Question: I have this interface to create. I have a problem with the JScrollPane:

I declared a JPanel with a Gridlayout(8,1,0,2), I want 8 rows appear in this panel.
A row is a JPanel to, I set the size to make the 8 row panels appear in the big panel.
If the number of rows pass 8, I get two columns ...
I added a JScrollPane but it doesn't appear.
Testing button at the place of button, the scrollpane appear but returning to panel it disappear..
How can I do ??
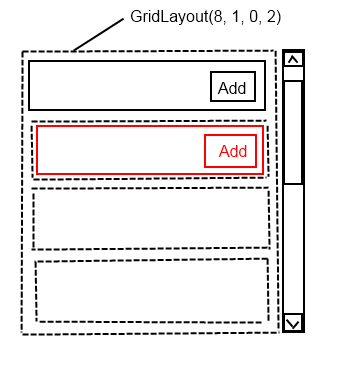
Answer: I found a solution:
'''
package d06.m03;
import java.awt.BorderLayout;
import java.awt.Component;
import java.awt.EventQueue;
import javax.swing.JFrame;
import javax.swing.JPanel;
import javax.swing.border.EmptyBorder;
import javax.swing.JButton;
import java.awt.event.ActionListener;
import java.awt.event.ActionEvent;
import javax.swing.JScrollPane;
import java.awt.Color;
import java.awt.Dimension;
import java.awt.GridLayout;
import java.awt.SystemColor;
import java.awt.GridBagLayout;
import java.awt.GridBagConstraints;
import javax.swing.BoxLayout;
public class ActionExample4 extends JFrame {
/**
* Launch the application.
*/
public static void main(String[] args) {
EventQueue.invokeLater(new Runnable() {
public void run() {
try {
ActionExample4 frame = new ActionExample4();
frame.setVisible(true);
} catch (Exception e) {
e.printStackTrace();
}
}
});
}
/**
* Create the frame.
*/
public ActionExample4() {
setDefaultCloseOperation(JFrame.EXIT_ON_CLOSE);
setBounds(100, 100, 778, 426);
getContentPane().setLayout(null);
JScrollPane scrollPane = new JScrollPane();
scrollPane.setBounds(10, 101, 742, 276);
//scrollPane.setVerticalScrollBarPolicy(JScrollPane.VERTICAL_SCROLLBAR_ALWAYS);
getContentPane().add(scrollPane);
JPanel borderlaoutpanel = new JPanel();
scrollPane.setViewportView(borderlaoutpanel);
borderlaoutpanel.setLayout(new BorderLayout(0, 0));
JPanel columnpanel = new JPanel();
borderlaoutpanel.add(columnpanel, BorderLayout.NORTH);
columnpanel.setLayout(new GridLayout(0, 1, 0, 1));
columnpanel.setBackground(Color.gray);
for(int i=0;i<32;i++) {
JPanel rowPanel = new JPanel();
rowPanel.setPreferredSize(new Dimension(300,30));
columnpanel.add(rowPanel);
rowPanel.setLayout(null);
JButton button = new JButton("New button");
button.setBounds(20, 5, 89, 23);
rowPanel.add(button);
if(i%2==0)
rowPanel.setBackground(SystemColor.inactiveCaptionBorder);
}
}
}
'''